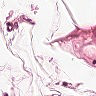
Metastatic tissue present: no